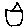
Label: house